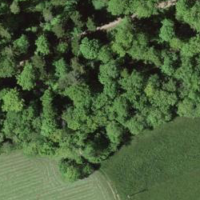
EUNIS habitat code: 44
Species observed at this site:
Lathyrus vernus